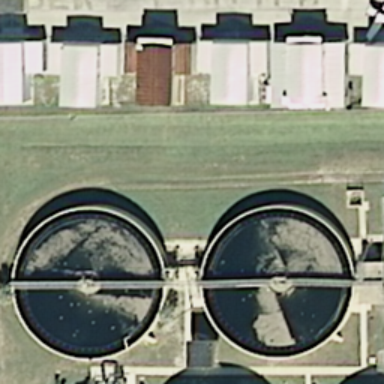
Two round trays are on the lawn with some buildings beside them .